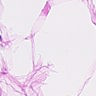
Metastatic tissue present: no